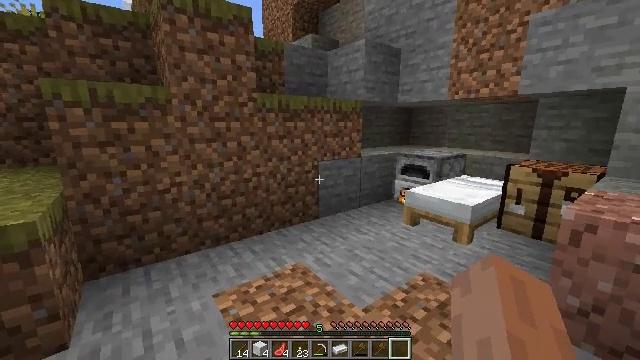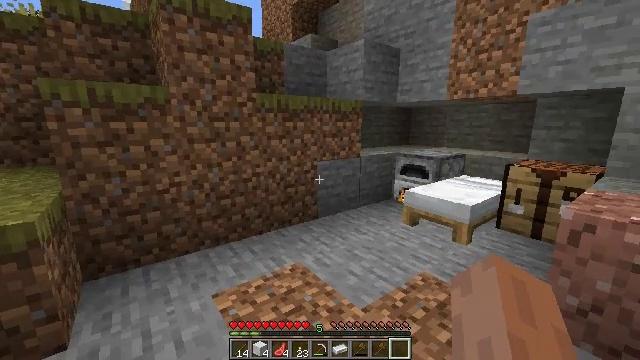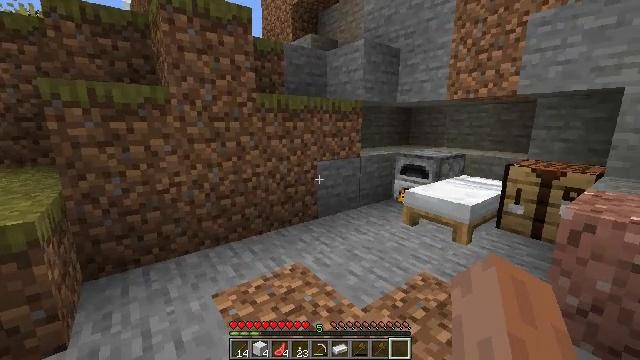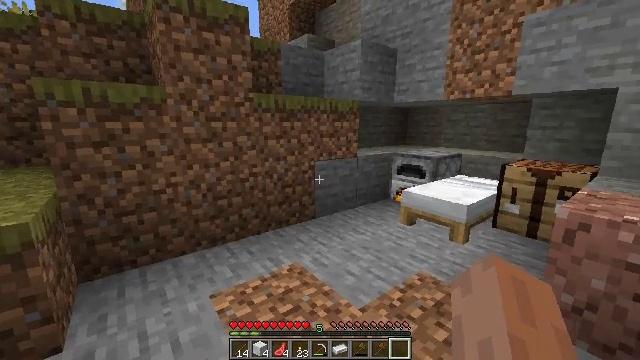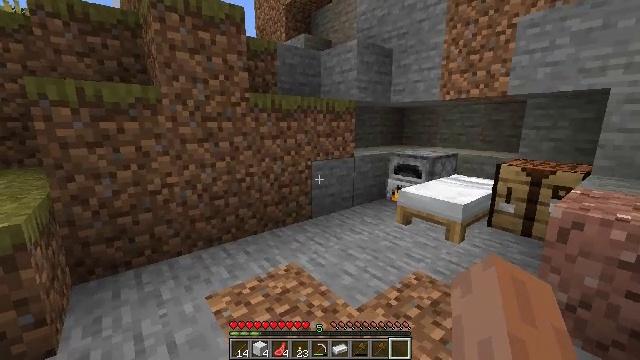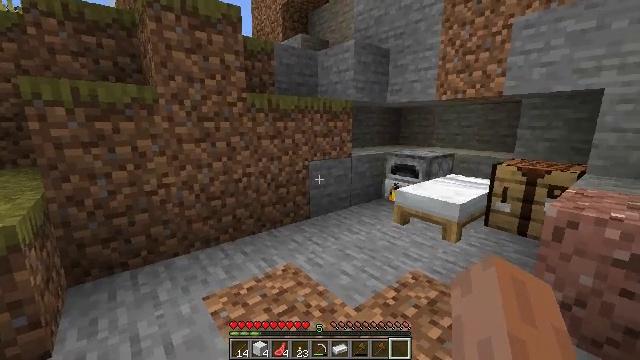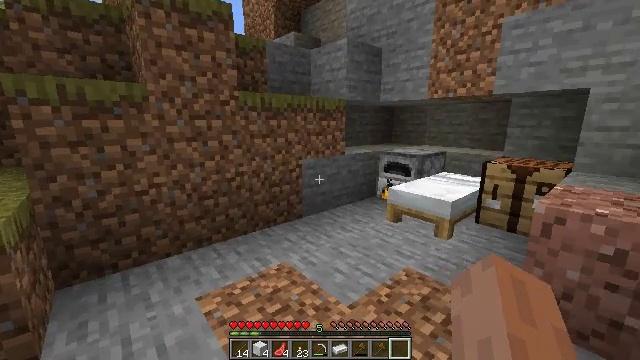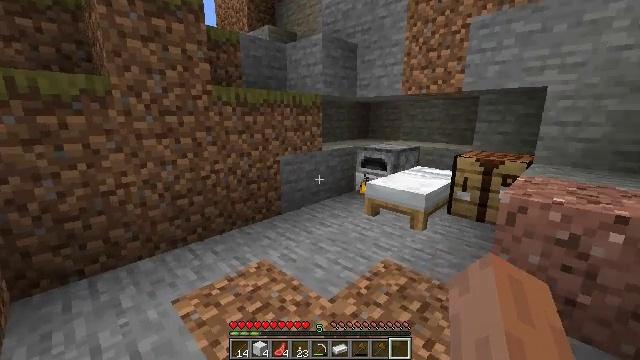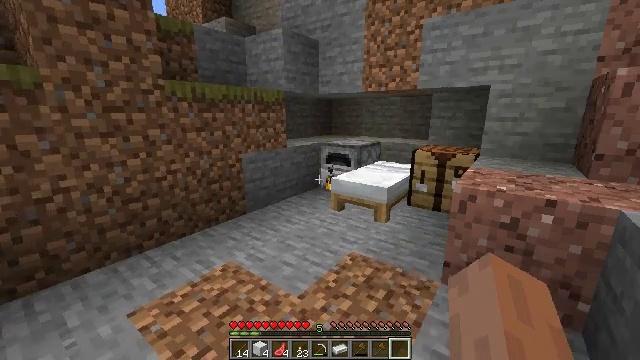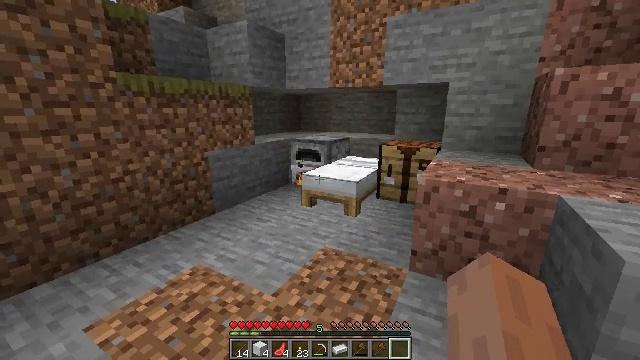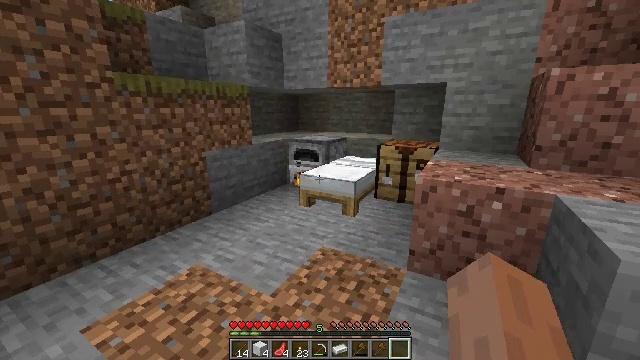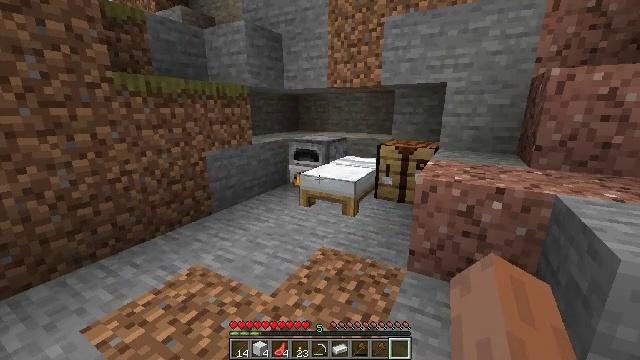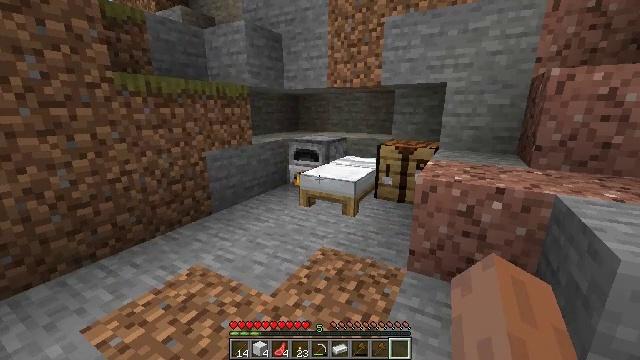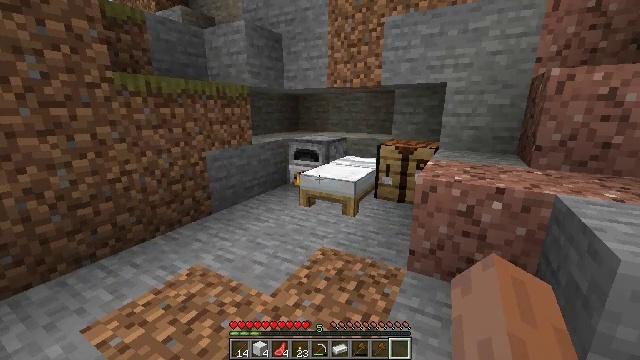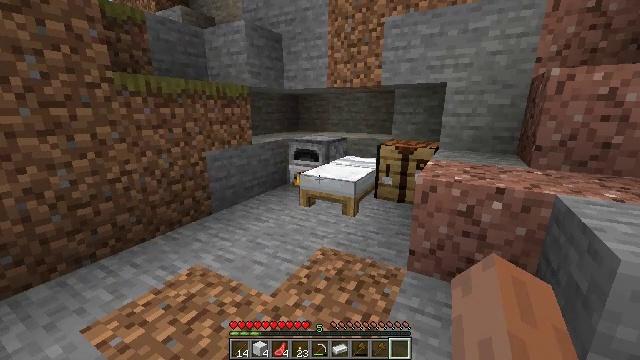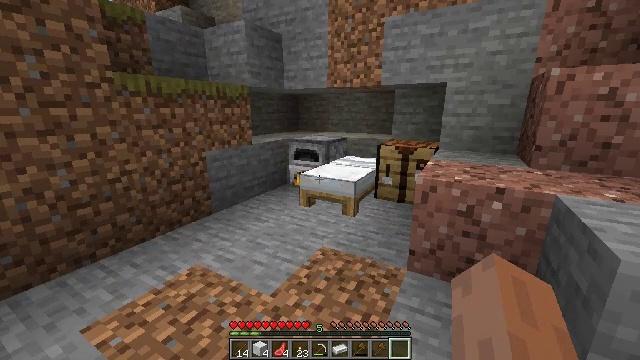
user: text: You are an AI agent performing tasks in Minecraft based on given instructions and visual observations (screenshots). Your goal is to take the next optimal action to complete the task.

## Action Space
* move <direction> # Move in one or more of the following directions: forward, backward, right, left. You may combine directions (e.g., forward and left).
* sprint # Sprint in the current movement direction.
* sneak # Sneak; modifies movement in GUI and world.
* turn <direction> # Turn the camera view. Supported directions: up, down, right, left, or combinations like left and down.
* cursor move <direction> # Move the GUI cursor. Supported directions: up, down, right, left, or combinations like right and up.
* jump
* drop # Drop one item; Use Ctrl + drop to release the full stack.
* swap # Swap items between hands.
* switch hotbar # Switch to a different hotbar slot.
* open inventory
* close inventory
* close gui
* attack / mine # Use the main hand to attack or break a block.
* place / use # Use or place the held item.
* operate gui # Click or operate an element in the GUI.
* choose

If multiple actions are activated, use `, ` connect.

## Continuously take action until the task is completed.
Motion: motion action
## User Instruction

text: Gather cactus by attacking it.
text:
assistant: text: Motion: no_op
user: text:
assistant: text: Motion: no_op
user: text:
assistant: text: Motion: no_op
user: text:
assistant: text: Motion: no_op
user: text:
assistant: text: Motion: no_op
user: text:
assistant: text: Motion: turn right
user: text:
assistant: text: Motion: turn right
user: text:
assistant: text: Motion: turn right
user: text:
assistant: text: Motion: turn right
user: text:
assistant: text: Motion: no_op
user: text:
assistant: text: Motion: no_op
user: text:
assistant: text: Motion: no_op
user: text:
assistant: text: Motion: no_op
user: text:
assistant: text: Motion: no_op
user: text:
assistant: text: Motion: no_op
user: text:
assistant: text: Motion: no_op
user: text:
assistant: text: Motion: no_op
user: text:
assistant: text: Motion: no_op
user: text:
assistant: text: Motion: no_op
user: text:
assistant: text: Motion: no_op
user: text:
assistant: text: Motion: no_op
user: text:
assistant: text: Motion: no_op
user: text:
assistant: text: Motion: no_op
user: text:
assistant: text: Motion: no_op
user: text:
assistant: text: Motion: no_op
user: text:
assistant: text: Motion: no_op
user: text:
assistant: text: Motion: no_op
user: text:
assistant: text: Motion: no_op
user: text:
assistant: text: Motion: no_op
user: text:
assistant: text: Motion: no_op